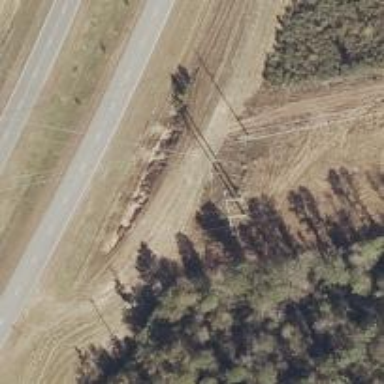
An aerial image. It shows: H-frame designed tower for power lines.